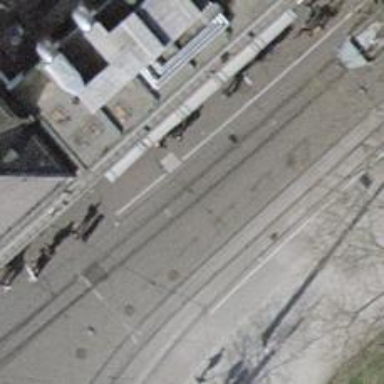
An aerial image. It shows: Tram stop with public transport stop position for trams.